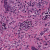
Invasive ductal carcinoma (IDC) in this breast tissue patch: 1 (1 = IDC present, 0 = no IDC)